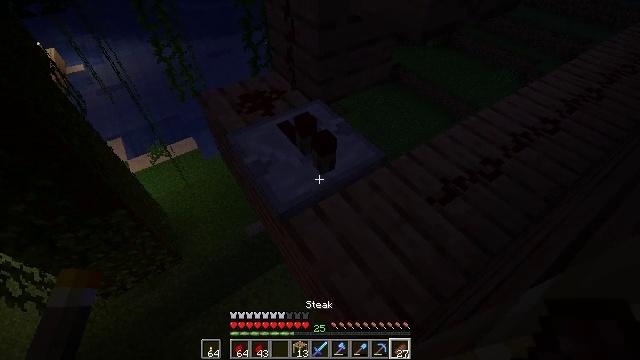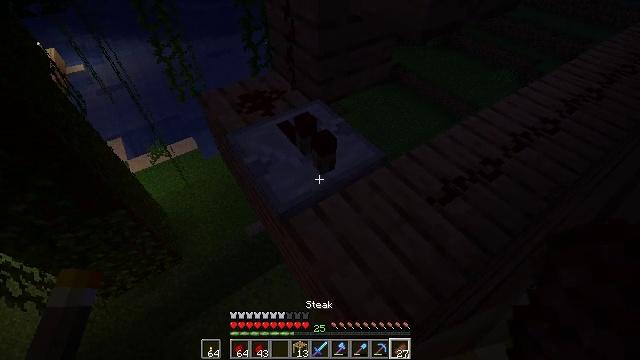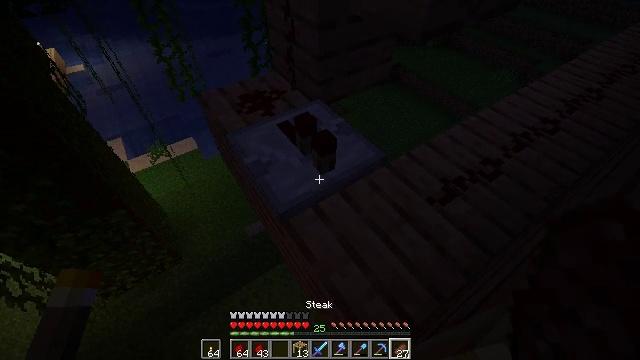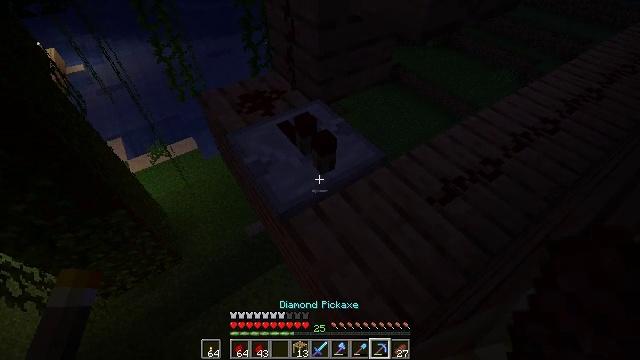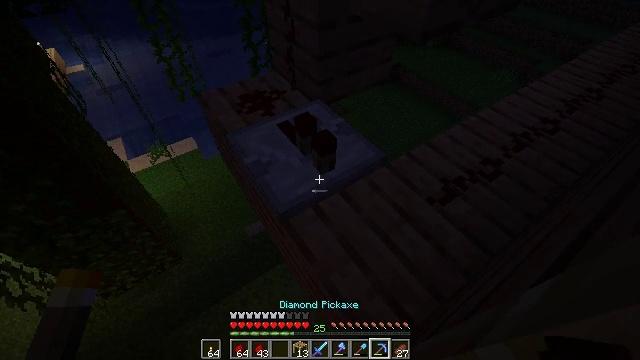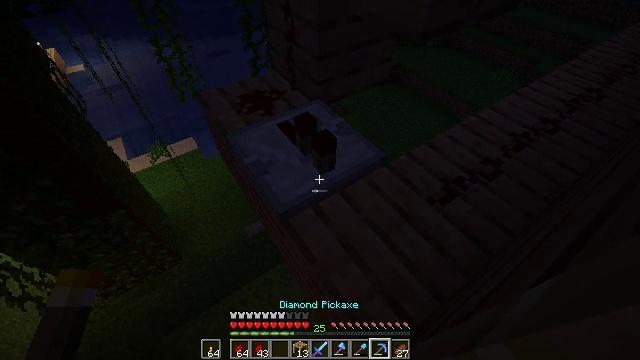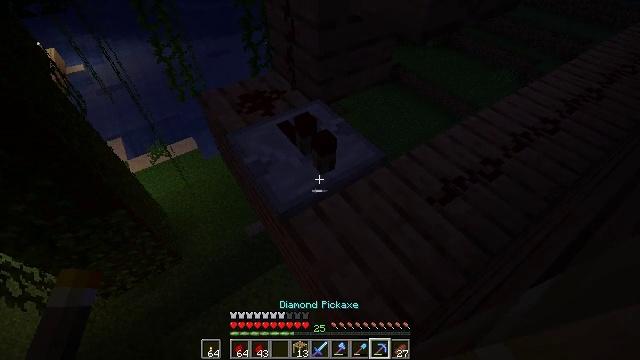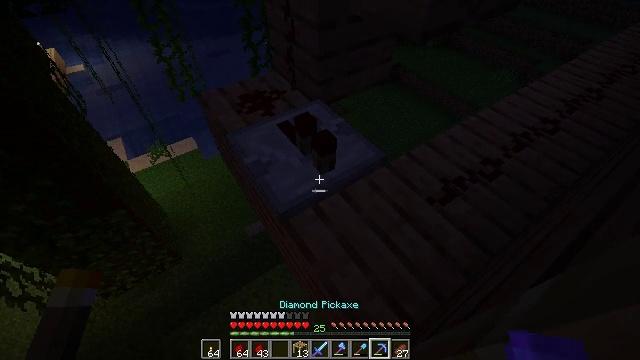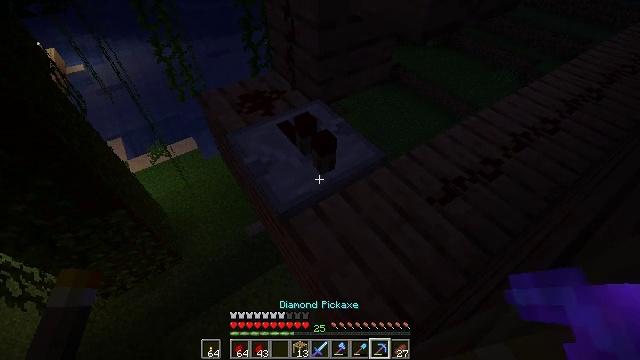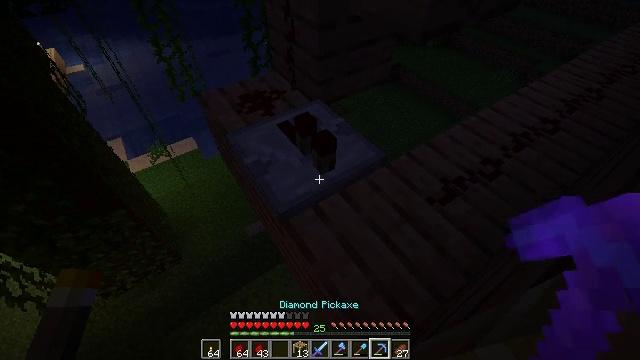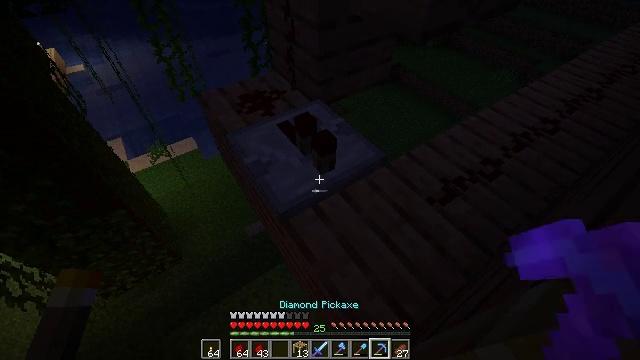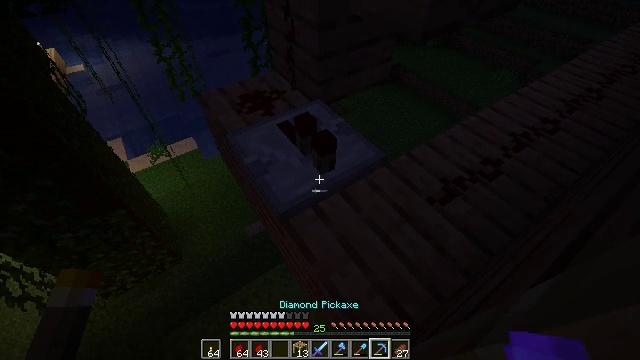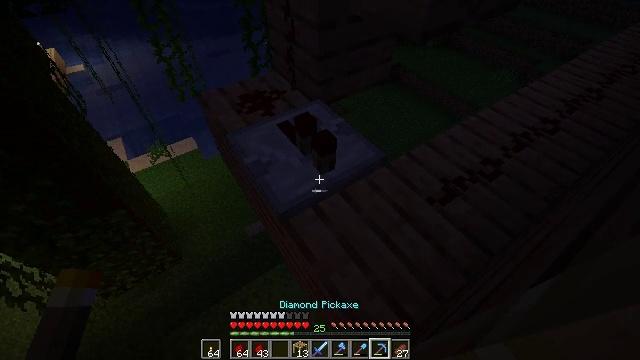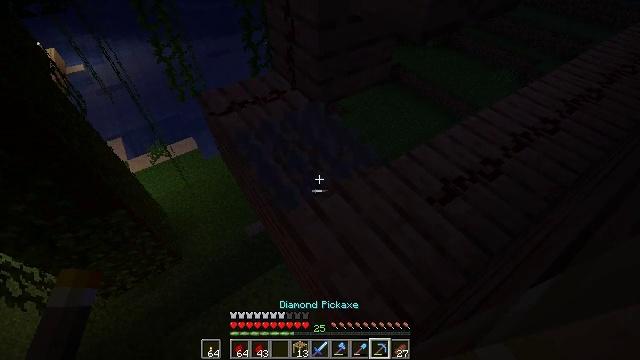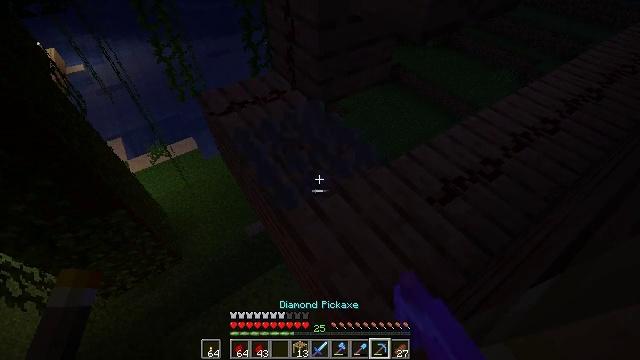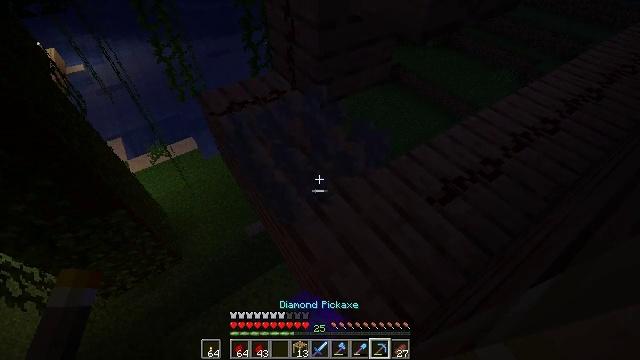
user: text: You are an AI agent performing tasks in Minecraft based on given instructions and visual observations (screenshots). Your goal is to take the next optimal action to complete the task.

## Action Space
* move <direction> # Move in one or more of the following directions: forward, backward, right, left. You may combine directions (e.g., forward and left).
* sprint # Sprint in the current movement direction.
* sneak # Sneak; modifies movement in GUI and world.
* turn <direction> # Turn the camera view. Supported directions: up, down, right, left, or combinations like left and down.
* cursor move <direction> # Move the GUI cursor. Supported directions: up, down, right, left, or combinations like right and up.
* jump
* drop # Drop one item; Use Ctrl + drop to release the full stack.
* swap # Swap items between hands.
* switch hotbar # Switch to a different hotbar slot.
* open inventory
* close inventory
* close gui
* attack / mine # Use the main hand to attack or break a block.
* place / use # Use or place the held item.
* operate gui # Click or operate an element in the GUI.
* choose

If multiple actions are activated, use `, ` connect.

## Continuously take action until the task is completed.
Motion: motion action
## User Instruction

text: Collect the repeater into your inventory.
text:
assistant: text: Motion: no_op
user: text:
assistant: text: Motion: no_op
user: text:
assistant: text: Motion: no_op
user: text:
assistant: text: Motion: no_op
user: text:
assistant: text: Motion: no_op
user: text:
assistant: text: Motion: no_op
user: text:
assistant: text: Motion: no_op
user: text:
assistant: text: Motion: no_op
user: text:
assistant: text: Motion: no_op
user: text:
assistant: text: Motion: no_op
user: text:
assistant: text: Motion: no_op
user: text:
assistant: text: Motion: no_op
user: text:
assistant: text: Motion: attack / mine
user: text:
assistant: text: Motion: attack / mine
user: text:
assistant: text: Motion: attack / mine
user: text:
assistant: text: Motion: attack / mine
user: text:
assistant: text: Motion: attack / mine
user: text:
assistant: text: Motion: attack / mine